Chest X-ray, PA view. Patient: 52 years old, sex M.
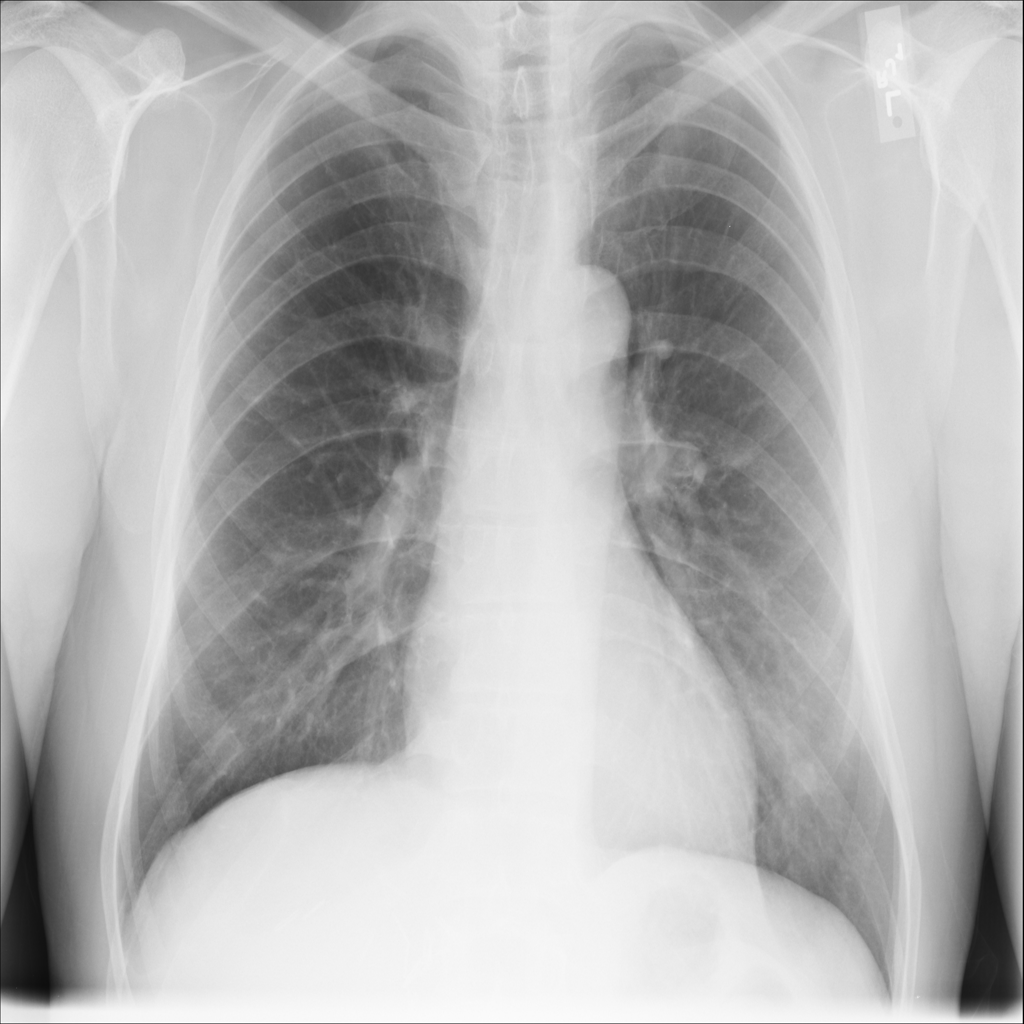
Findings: Effusion, Pleural_Thickening